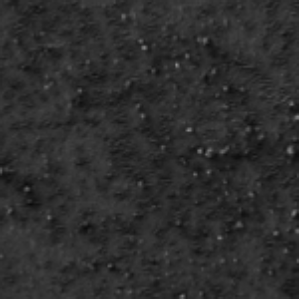
Label: frost